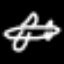
Label: airplane